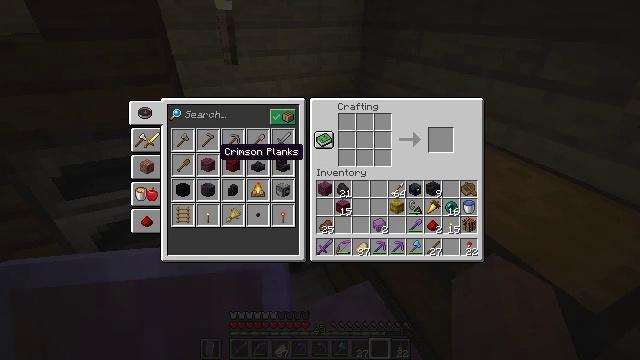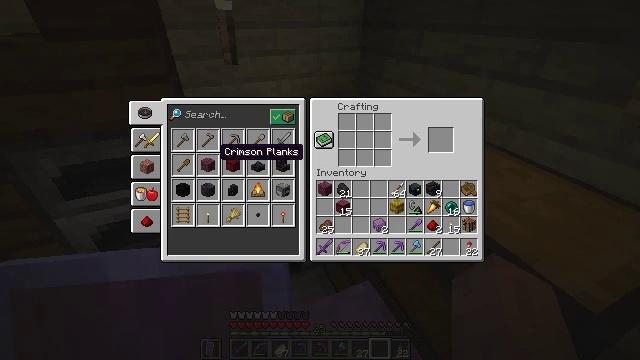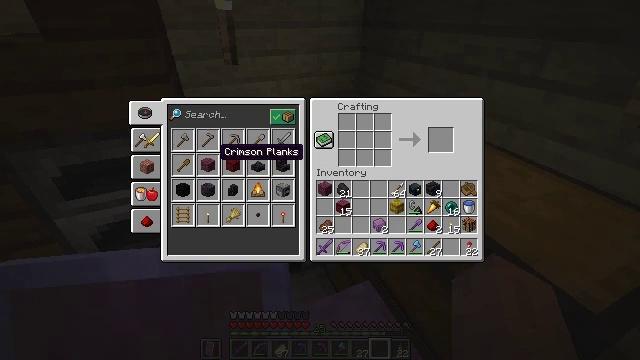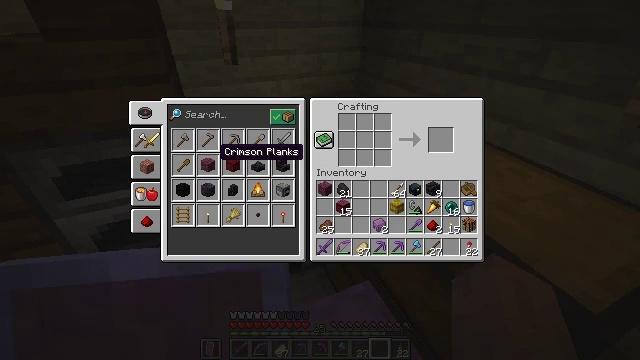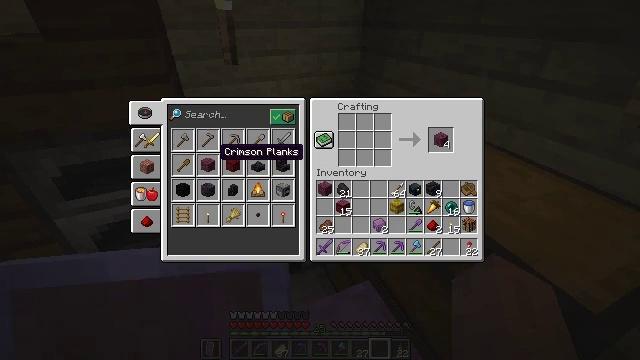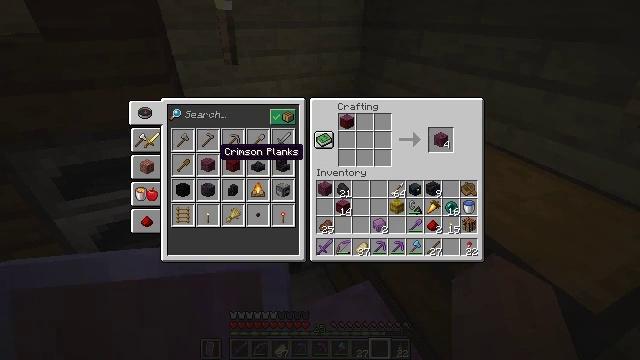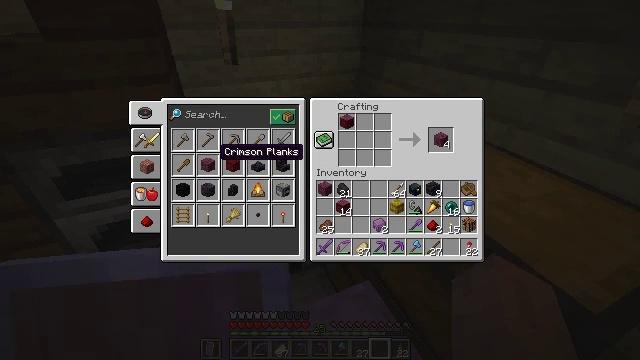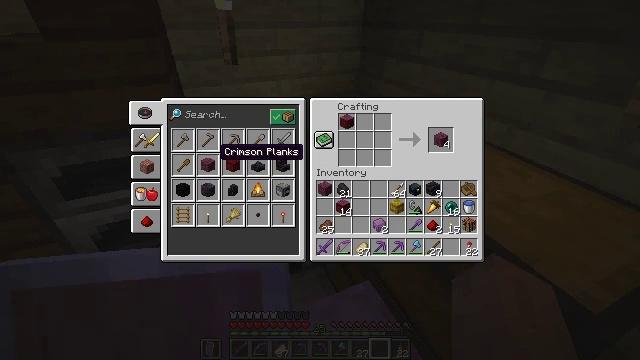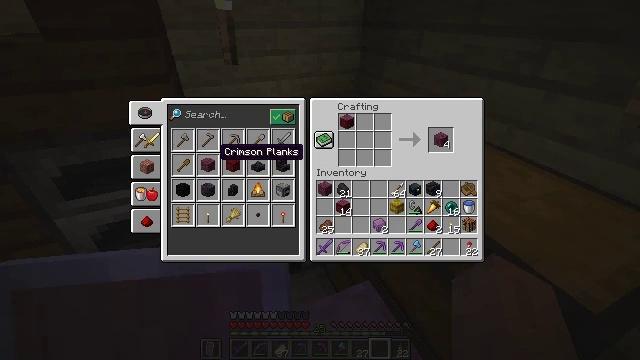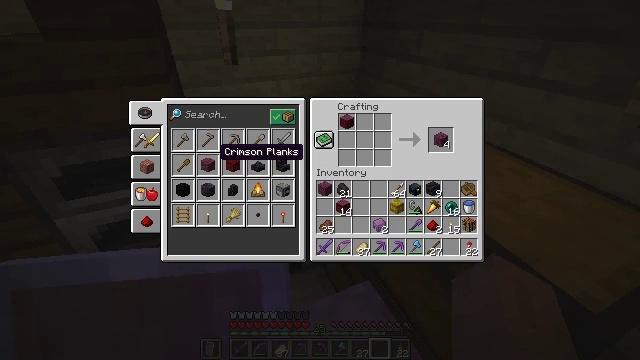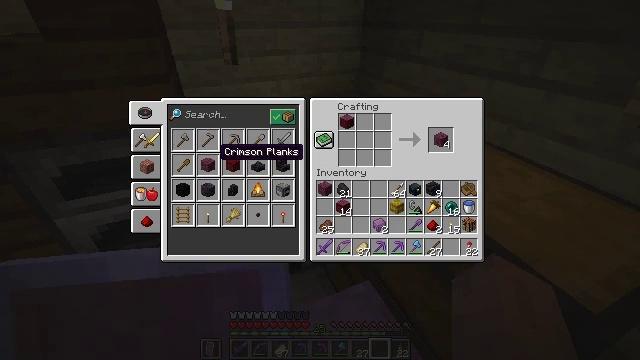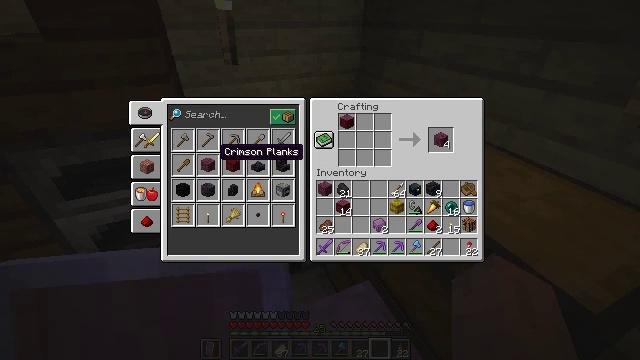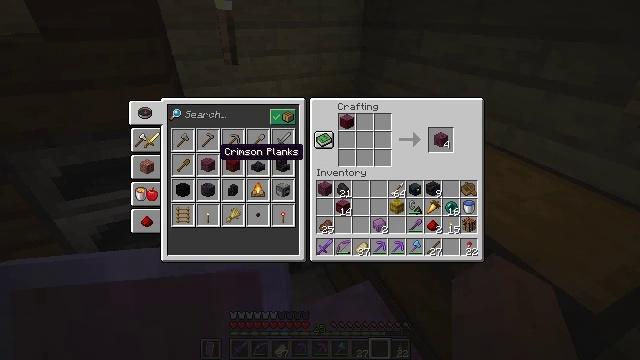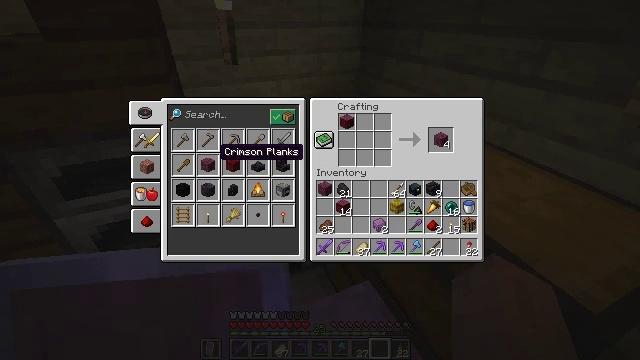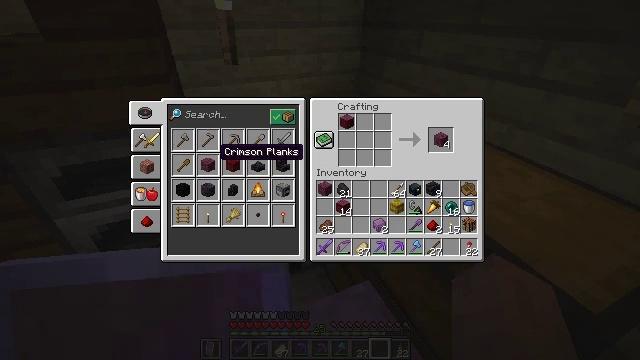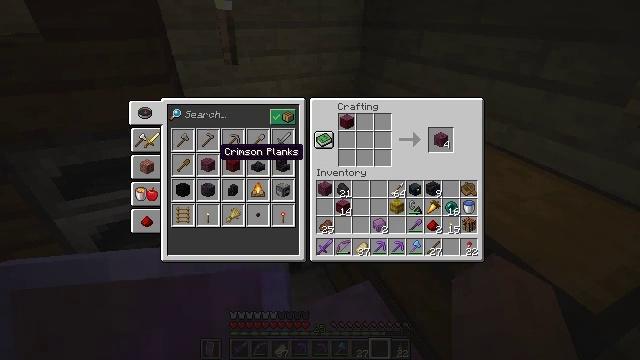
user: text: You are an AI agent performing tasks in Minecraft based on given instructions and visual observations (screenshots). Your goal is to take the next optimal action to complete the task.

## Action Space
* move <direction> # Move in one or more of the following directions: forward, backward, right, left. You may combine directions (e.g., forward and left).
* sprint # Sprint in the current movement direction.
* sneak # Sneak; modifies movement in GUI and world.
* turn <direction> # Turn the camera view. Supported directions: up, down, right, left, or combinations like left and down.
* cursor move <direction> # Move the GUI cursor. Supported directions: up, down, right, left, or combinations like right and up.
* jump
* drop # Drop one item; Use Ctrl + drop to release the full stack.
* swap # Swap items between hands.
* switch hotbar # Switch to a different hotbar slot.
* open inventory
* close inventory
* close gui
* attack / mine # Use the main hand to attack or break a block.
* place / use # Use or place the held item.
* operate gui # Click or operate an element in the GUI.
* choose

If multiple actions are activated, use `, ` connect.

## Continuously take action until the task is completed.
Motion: motion action
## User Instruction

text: Craft crimson planks in your crafting grid.
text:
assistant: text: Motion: attack / mine
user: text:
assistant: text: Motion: attack / mine
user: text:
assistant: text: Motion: no_op
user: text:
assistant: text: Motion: no_op
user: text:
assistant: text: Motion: no_op
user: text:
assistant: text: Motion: no_op
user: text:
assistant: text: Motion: no_op
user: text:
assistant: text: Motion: no_op
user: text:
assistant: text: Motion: no_op
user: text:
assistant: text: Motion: no_op
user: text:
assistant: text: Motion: no_op
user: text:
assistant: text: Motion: no_op
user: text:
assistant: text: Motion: attack / mine
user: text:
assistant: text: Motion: attack / mine
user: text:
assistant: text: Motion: attack / mine
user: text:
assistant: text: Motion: no_op
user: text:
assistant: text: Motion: no_op
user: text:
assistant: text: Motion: no_op
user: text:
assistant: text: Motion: no_op
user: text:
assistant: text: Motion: no_op
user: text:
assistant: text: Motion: turn right
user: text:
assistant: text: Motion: turn right
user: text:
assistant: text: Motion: turn right
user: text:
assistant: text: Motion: turn right
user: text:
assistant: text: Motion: turn right
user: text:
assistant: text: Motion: turn right
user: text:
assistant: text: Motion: no_op
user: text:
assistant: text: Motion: no_op
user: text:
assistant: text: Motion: sneak
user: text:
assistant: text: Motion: sneak, turn right